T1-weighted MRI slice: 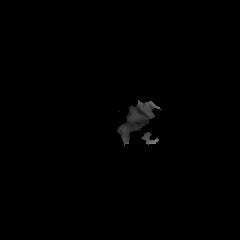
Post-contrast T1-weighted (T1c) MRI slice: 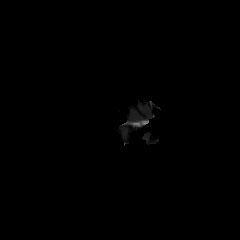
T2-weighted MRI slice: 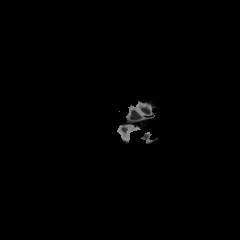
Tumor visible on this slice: no